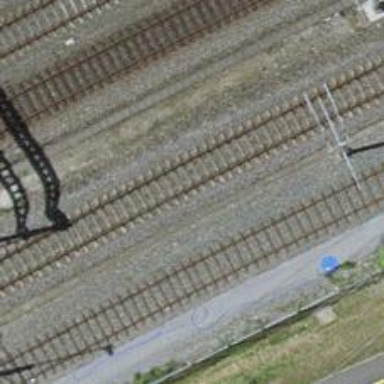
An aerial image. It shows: Railway tunnel with electrified tracks and contact line.